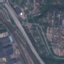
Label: Highway